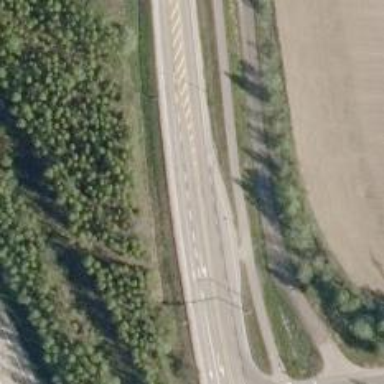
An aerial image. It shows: Secondary road with asphalt surface.